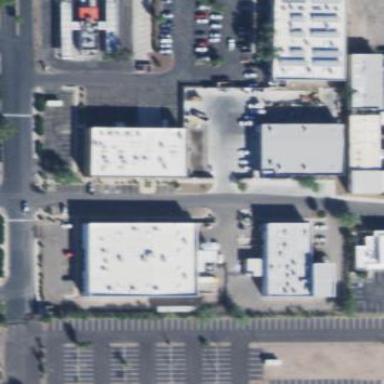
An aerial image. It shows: Parking area.